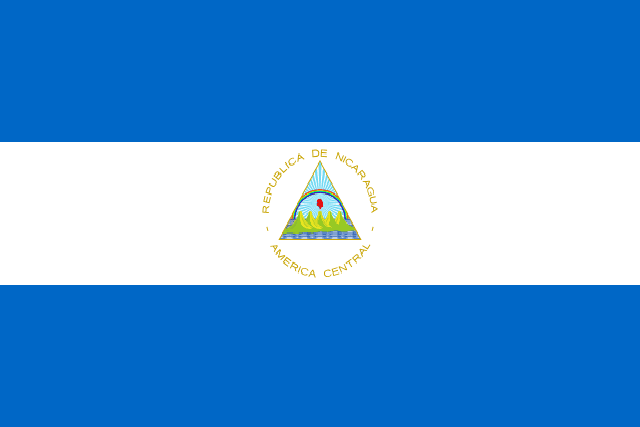
Country: Nicaragua
Country code: ni